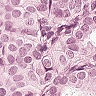
Metastatic tissue present: yes